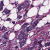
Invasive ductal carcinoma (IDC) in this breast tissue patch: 1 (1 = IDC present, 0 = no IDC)